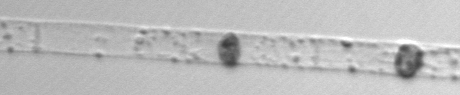
Label: Dactyliosolen_blavyanus